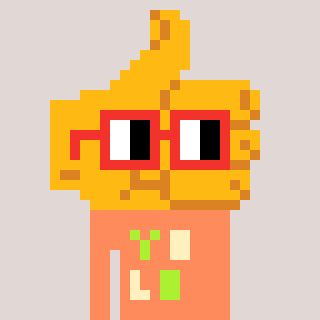
a pixel art character with square red glasses, a thumbsup-shaped head and a peachy-colored body on a warm background